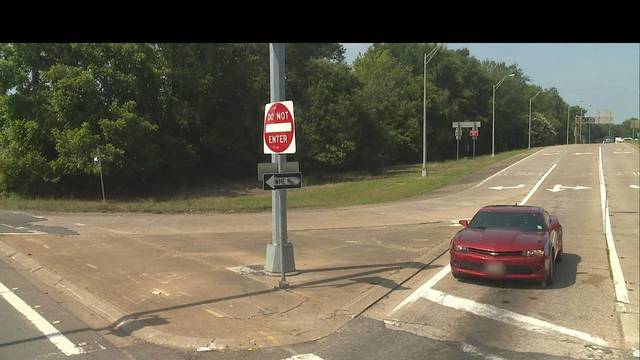
Region: United States
Coordinates: 32.478, -93.78